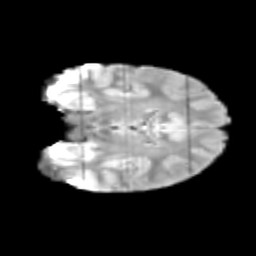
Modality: T2w
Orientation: coronal
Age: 12
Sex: male
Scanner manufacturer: siemens
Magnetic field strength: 3 T
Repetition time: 3.8 s
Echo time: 0.07 s